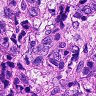
Metastatic tissue present: yes